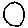
Label: circle